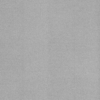
Label: dusty